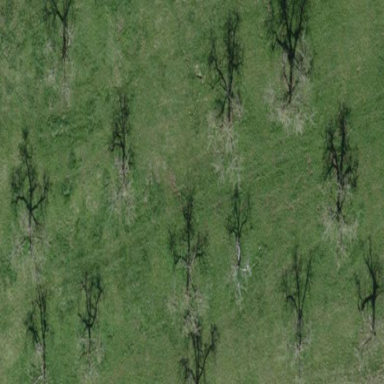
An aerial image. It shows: Orchard.